Interaction volume radius: 5 \u00c5
Interaction volume height: 10 \u00c5
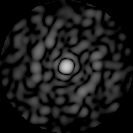
Disorder parameter: 0.8172